Question: I am using Microsoft SQL Server 2014 and created a SQL query in which I first split the value and that records display in second table, but the problem is when there is a null value in the column, that record is not displayed in second table.
But I want that record with null or 0 value in second table.
I uploaded this screenshot of what I require for you to understand my question:

Can anyone solve my problem and guide me?
Here is my Exactly Output
<URL>
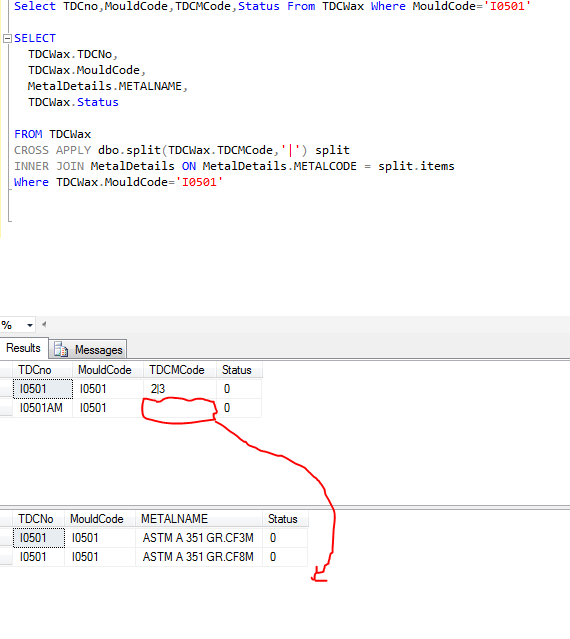
Answer: change to 'OUTER APPLY' and since the split is null, you will also need to use LEFT JOIN to 'MetaDetails'
'''
SELECT TDCWax.TDCNo,
TDCWax.MouldCode,
ISNULL(MetaDetails.MetalName, 'For All Metal') as MetalName,
TDCWax.Status
FROM TDCWax
OUTER APPLY dbo.split(TDCWax.TDCMCode, '|') split
LEFT JOIN MetaDetails ON MetaDetails.MetalCode = split.items
WHERE TDCWax.MouldCode = 'I0501'
'''